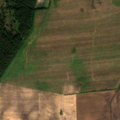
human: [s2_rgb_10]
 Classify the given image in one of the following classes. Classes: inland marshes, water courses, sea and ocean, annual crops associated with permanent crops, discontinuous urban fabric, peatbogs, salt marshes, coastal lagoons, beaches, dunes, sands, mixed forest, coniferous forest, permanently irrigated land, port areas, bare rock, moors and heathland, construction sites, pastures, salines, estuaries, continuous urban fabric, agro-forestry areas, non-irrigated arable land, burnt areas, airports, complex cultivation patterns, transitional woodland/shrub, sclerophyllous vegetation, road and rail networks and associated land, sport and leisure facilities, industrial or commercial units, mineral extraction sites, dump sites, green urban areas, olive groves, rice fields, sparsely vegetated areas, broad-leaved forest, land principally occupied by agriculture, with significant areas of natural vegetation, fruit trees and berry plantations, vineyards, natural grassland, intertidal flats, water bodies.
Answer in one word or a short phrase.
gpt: non-irrigated arable land, transitional woodland/shrub